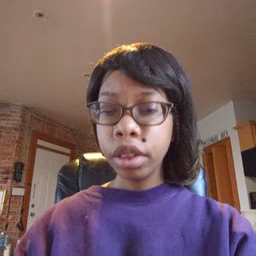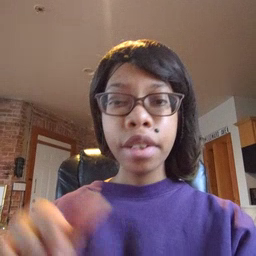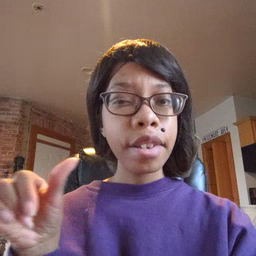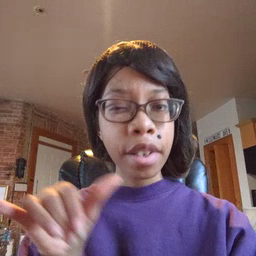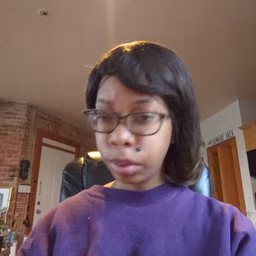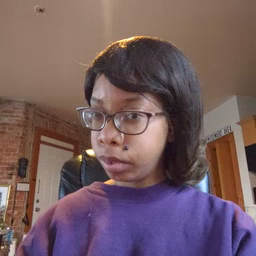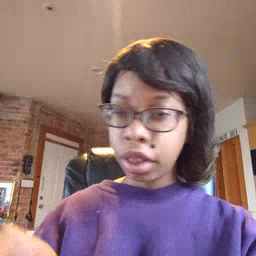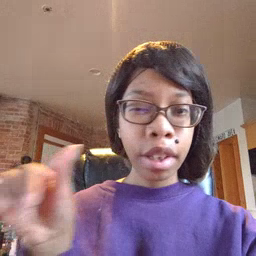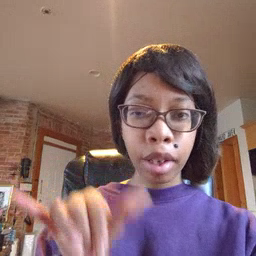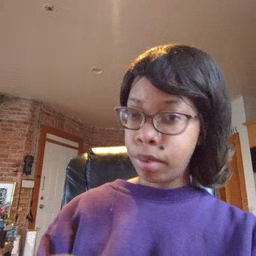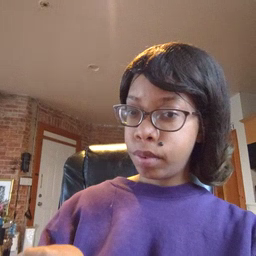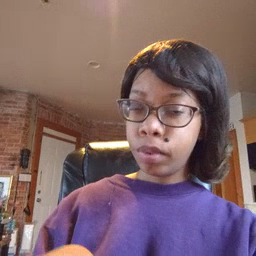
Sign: same